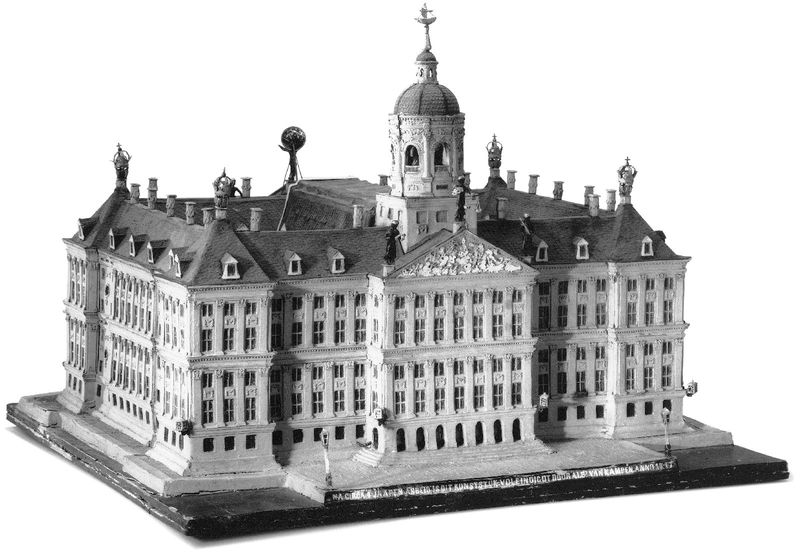
Titel: Rathaus in Amsterdam
Künstler: Jacob van Campen
Standort: Amsterdam, Rathaus (EU - NL)
Schlagwörter: fenster, frankreich, holz, lampe, dach, gebäude, haus, schloss, architektur, bild, krone, renaissance, kamine, schornstein, turm, modell, giebel, platz, kuppel, stuck, innenhof, symmetrisch, erdkugel, portal, geometrisch, risalit, rechteckig, dachgauben, waagerecht, pavillon, globus, abbildung, dachgaube, fendter, dachreiter, atlas, füren, figurne, prachtbau, 3d, schloss turm